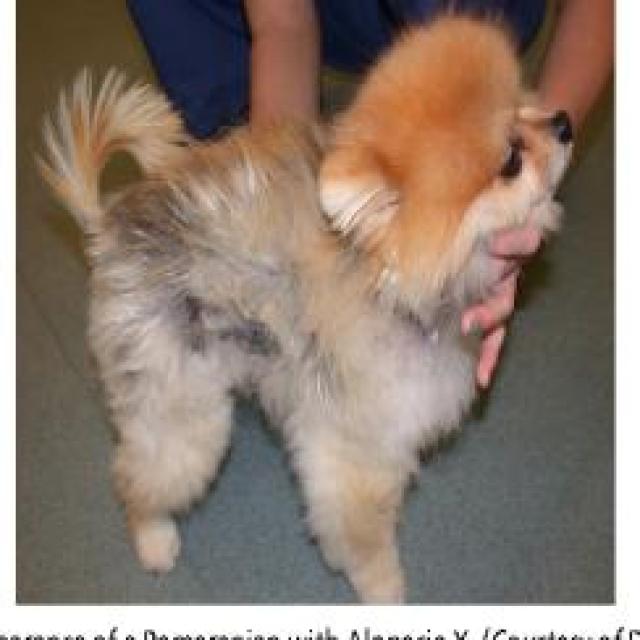
Canine fungal skin infection — characterized by alopecia, scaling, crusting, and circular lesions. Common agents include Malassezia and Candida species.